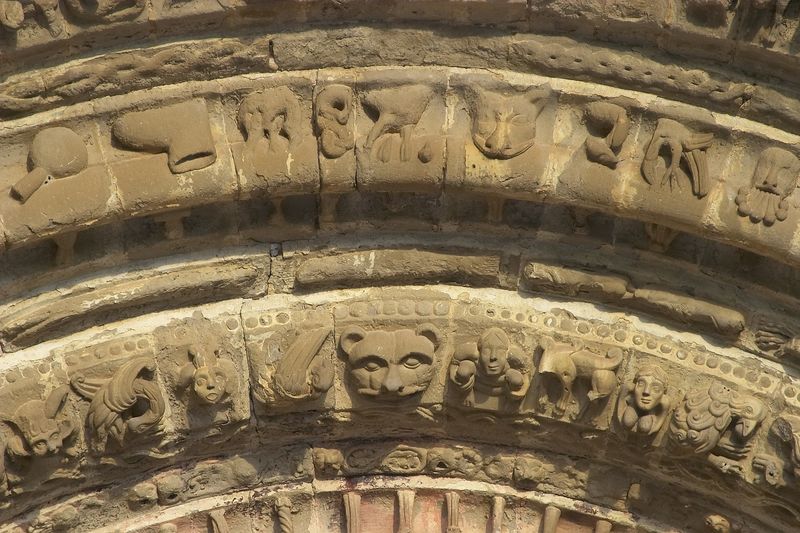
Titel: Kloster Leyre
Standort: Leyre, Kloster (EU - E)
Schlagwörter: kopf, vogel, menschen, köpfe, symbol, säulen, gebäude, tier, tiere, ornament, gesichter, stein, kirche, figur, engel, relief, bogen, mauer, figuren, rundbogen, angst, ornamente, socke, plastik, steinmetz, torbogen, stiefel, schuh, fries, portal, sandstein, archivolten, mischwesen, mittelalter, fresken, romanik, löwe, fresko, drache, fische, symbole, archivolte, abwehr, fratzen, tympanon, zünfte, katzenköpfe, ornamente sandstein fratzen